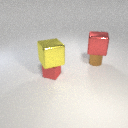
large yellow metal cube to the left of large red metal cube